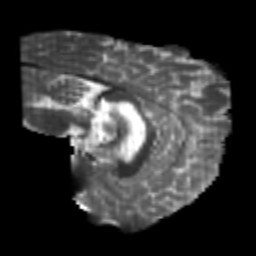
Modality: T2w
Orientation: sagittal
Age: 24
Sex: male
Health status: healthy
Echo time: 0.074 s